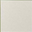
Piece: xx